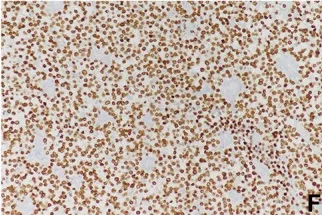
Histological findings and immunohistochemical staining of the cardiac lesion. SOX10 (x100).
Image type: pathology (immunostaining)